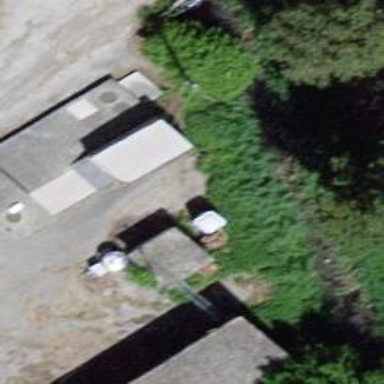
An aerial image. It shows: Shed.